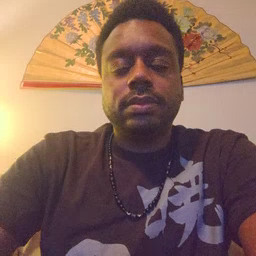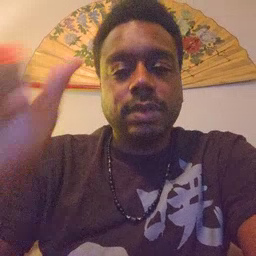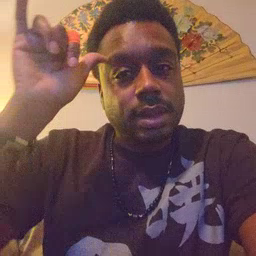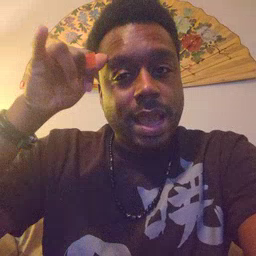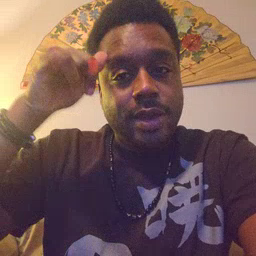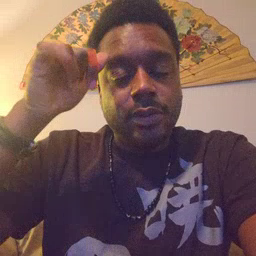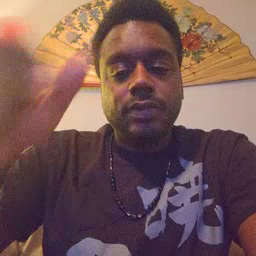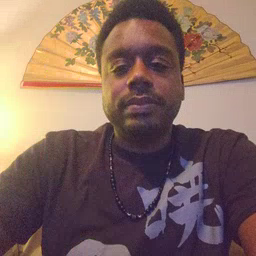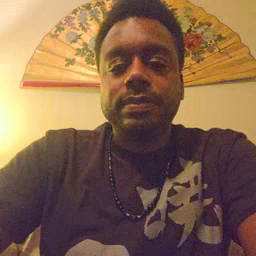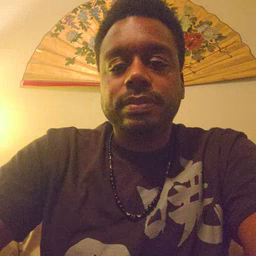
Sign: cow